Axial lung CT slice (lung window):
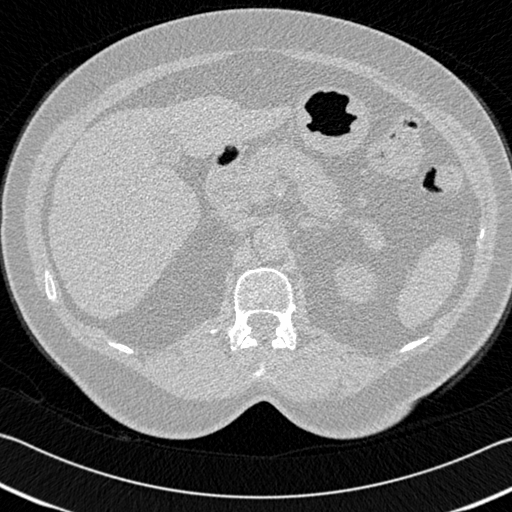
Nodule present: no